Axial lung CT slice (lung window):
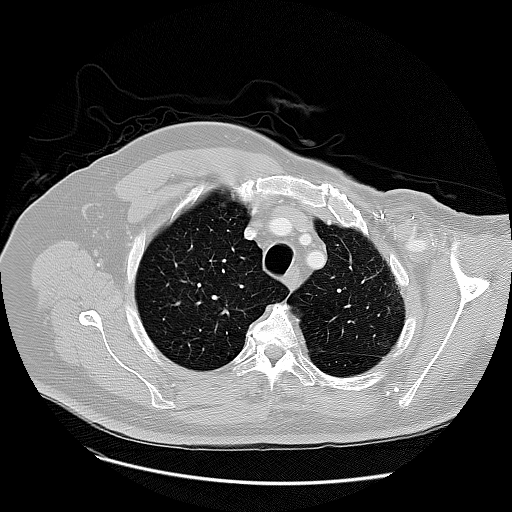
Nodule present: no